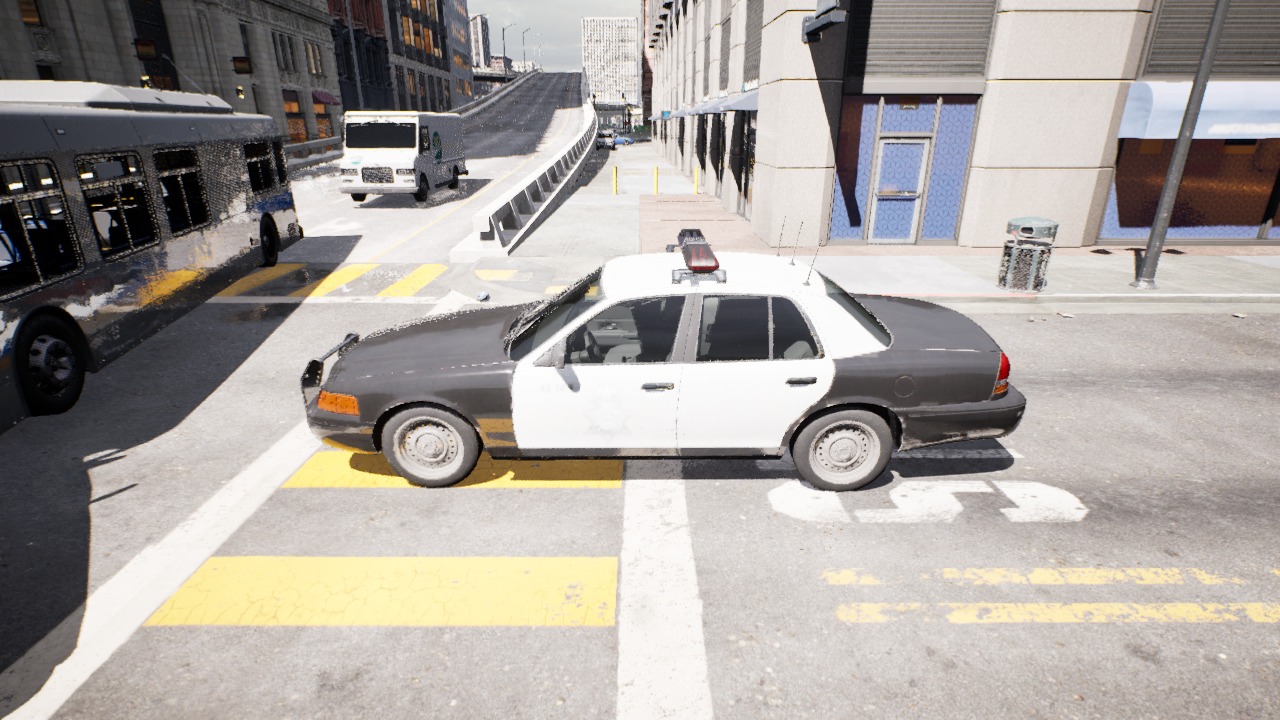
Venue: residential
Lighting: clear day
Vehicle rig: sedan